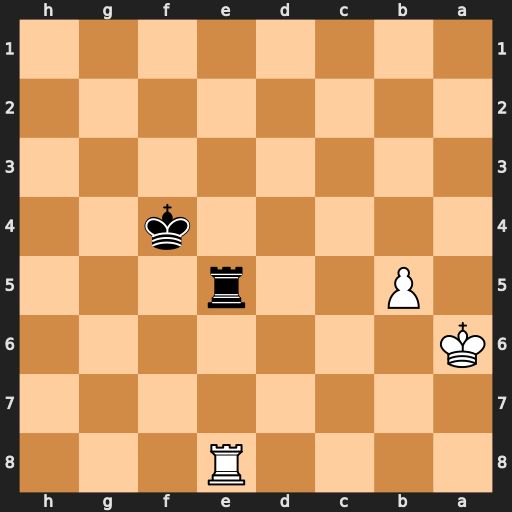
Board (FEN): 4R3/8/K7/1P2r3/5k2/8/8/8
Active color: b
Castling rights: -
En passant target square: -
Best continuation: Rxe8 Kb6 Ke5